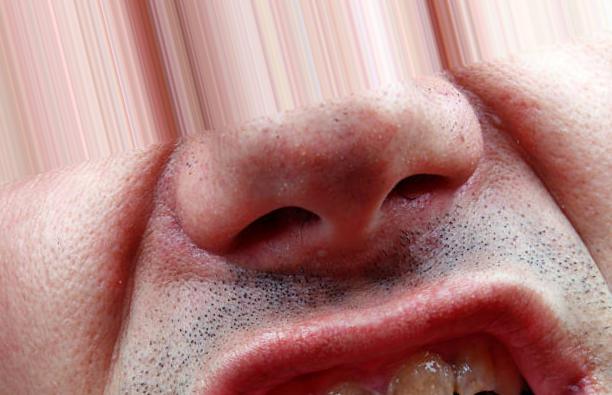
Condition: Tooth Discoloration